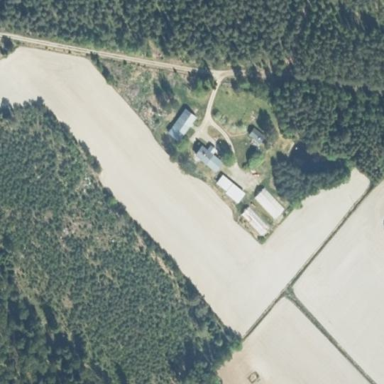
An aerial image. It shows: Farmyard area.